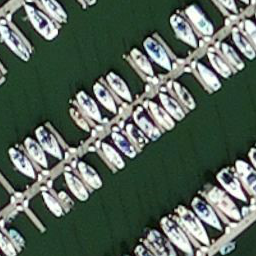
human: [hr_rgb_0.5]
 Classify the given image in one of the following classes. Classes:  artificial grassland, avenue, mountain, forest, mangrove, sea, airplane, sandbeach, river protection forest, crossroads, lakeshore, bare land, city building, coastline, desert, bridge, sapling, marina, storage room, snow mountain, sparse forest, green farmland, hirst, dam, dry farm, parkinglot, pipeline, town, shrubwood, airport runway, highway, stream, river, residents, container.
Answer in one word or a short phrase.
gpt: marina